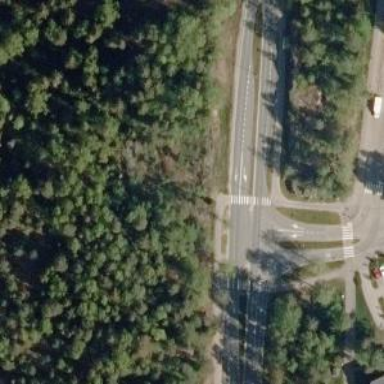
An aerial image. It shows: Marked crossing with pedestrian island.